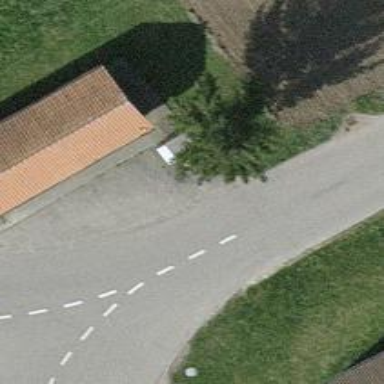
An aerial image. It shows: Post box is visible.